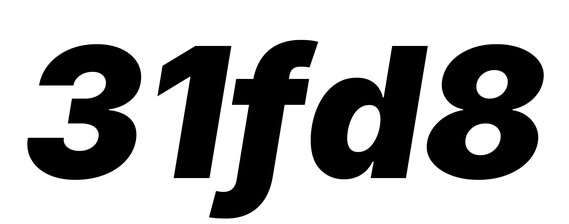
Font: Inter-Italic_Black_Italic